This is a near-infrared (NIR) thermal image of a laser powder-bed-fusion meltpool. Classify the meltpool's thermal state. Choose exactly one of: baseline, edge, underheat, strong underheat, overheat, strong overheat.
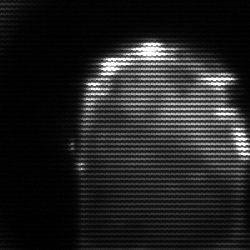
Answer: baseline